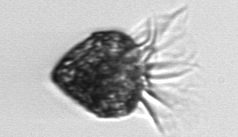
Label: Strombidium_morphotype2